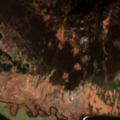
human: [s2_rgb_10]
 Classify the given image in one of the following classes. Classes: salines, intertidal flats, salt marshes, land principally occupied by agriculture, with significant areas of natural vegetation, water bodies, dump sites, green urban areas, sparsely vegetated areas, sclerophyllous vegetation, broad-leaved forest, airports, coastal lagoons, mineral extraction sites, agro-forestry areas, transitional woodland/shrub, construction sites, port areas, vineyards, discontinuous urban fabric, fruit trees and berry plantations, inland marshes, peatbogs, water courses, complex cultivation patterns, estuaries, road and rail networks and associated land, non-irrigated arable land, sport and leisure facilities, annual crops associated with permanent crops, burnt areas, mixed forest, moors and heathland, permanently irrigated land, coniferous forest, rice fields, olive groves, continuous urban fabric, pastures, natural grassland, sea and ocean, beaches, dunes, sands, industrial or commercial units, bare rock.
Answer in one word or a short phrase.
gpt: land principally occupied by agriculture, with significant areas of natural vegetation, coniferous forest, natural grassland, moors and heathland, transitional woodland/shrub, water bodies